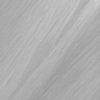
Label: not_dusty